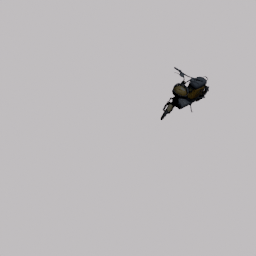
Label: mechanical